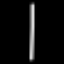
Label: line